Question: How to get rid of space from a paragraph? I have tried using negative 'margin/padding' but it doesn't accept negative values for these properties. Any idea?
My code is mentioned below:
'''
<FlowDocument>
<Section>
<Paragraph>1</Paragraph>
<Paragraph>2</Paragraph>
<Paragraph></Paragraph>
<Paragraph>4</Paragraph>
</Section>
</FlowDocument>
'''
And, outputs for the above code is given below:

EDIT: Here is an example that would make a bit more sense(as per the comments):
'''
<FlowDocument>
<Section>
<Paragraph>
<TextBlock Text="1" Visibility="Visible"/>
</Paragraph>
<Paragraph>
<TextBlock Text="2" Visibility="Visible"/>
</Paragraph>
<Paragraph>
<TextBlock Text="3" Visibility="Collapsed"/>
</Paragraph>
<Paragraph>
<TextBlock Text="4" Visibility="Visible"/>
</Paragraph>
</Section>
</FlowDocument>
'''
Which makes the exact same result.
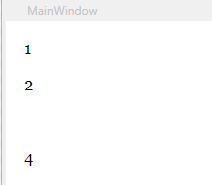
Answer: I hesitate to post this, as I'm sure there must be a better way, but since no-one else has replied....
A flow document 'Section' appears to wrap paragraphs with whitespace equivilent to the paragraph's 'LineHeight'.
'LineHeight' cannot be 0, but it can be very small. Setting 'LineHeight' on the 'Section' will remove whitespace around ALL paragraphs.
'''
<FlowDocumentScrollViewer>
<FlowDocumentScrollViewer.Resources>
<Style TargetType="Paragraph">
<Setter Property="Background" Value="LightBlue" />
</Style>
</FlowDocumentScrollViewer.Resources>
<FlowDocument>
<Section LineHeight="0.1">
<Paragraph>1</Paragraph>
<Paragraph>2</Paragraph>
<Paragraph/>
<Paragraph>4</Paragraph>
<Paragraph>5</Paragraph>
</Section>
</FlowDocument>
</FlowDocumentScrollViewer>
'''

Setting 'LineHeight' like this will generally not affect the text inside the paragraphs, because the default 'LineStackingStrategy' uses the height of the font instead. Note how the blank Paragraph still has height.
You might think setting 'LineHeight' only on the blank paragraph would work, but 'Section' will still honour the whitespace of the preceeding paragraph. Since the preceding paragraph has normal 'LineHeight', you still get the margin.
So, in order to remove your blank paragraph completely, you need to set 'LineHeight' on the blank AND the preceeding paragraph, and tell your blank paragraph to use the 'LineHeight' as its block height:
'''
<FlowDocumentScrollViewer>
<FlowDocumentScrollViewer.Resources>
<Style TargetType="Paragraph">
<Setter Property="Background" Value="LightBlue" />
</Style>
</FlowDocumentScrollViewer.Resources>
<FlowDocument>
<Section>
<Paragraph>1</Paragraph>
<Paragraph LineHeight="0.1">2</Paragraph>
<Paragraph LineHeight="0.1" LineStackingStrategy="BlockLineHeight"/>
<Paragraph>4</Paragraph>
<Paragraph>5</Paragraph>
</Section>
</FlowDocument>
</FlowDocumentScrollViewer>
'''

I tried to write a trigger that would do this automatically for blank paragraphs, but unfortunately 'Paragraph.Inlines.Count' is not a DependencyProperty, and trying to use it to detect blank paragraphs is unreliable depending on when the paragraph gets populated.